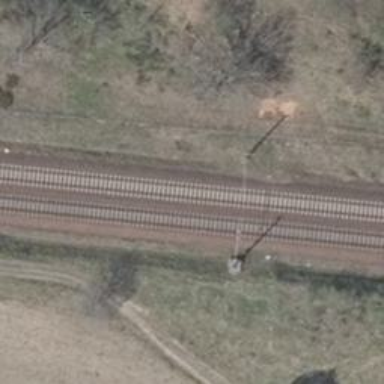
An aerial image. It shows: Railway milestone with catenary mast.